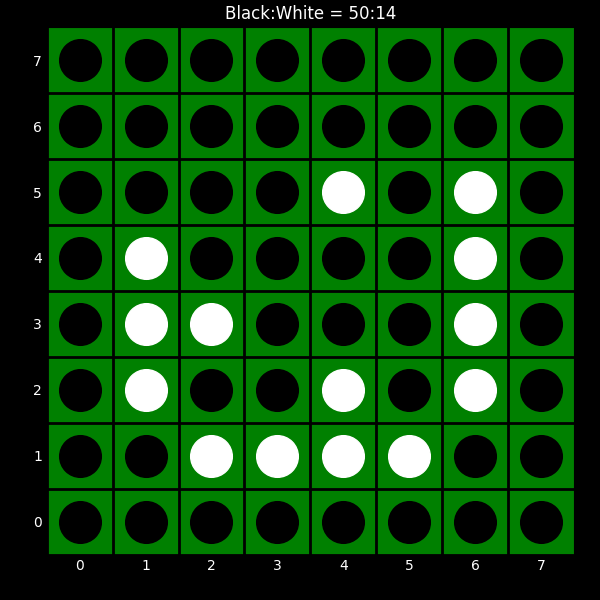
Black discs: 50
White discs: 14